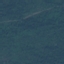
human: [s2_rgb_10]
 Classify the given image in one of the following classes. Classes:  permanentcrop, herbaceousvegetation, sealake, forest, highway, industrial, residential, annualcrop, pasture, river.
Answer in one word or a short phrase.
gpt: Forest